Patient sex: F
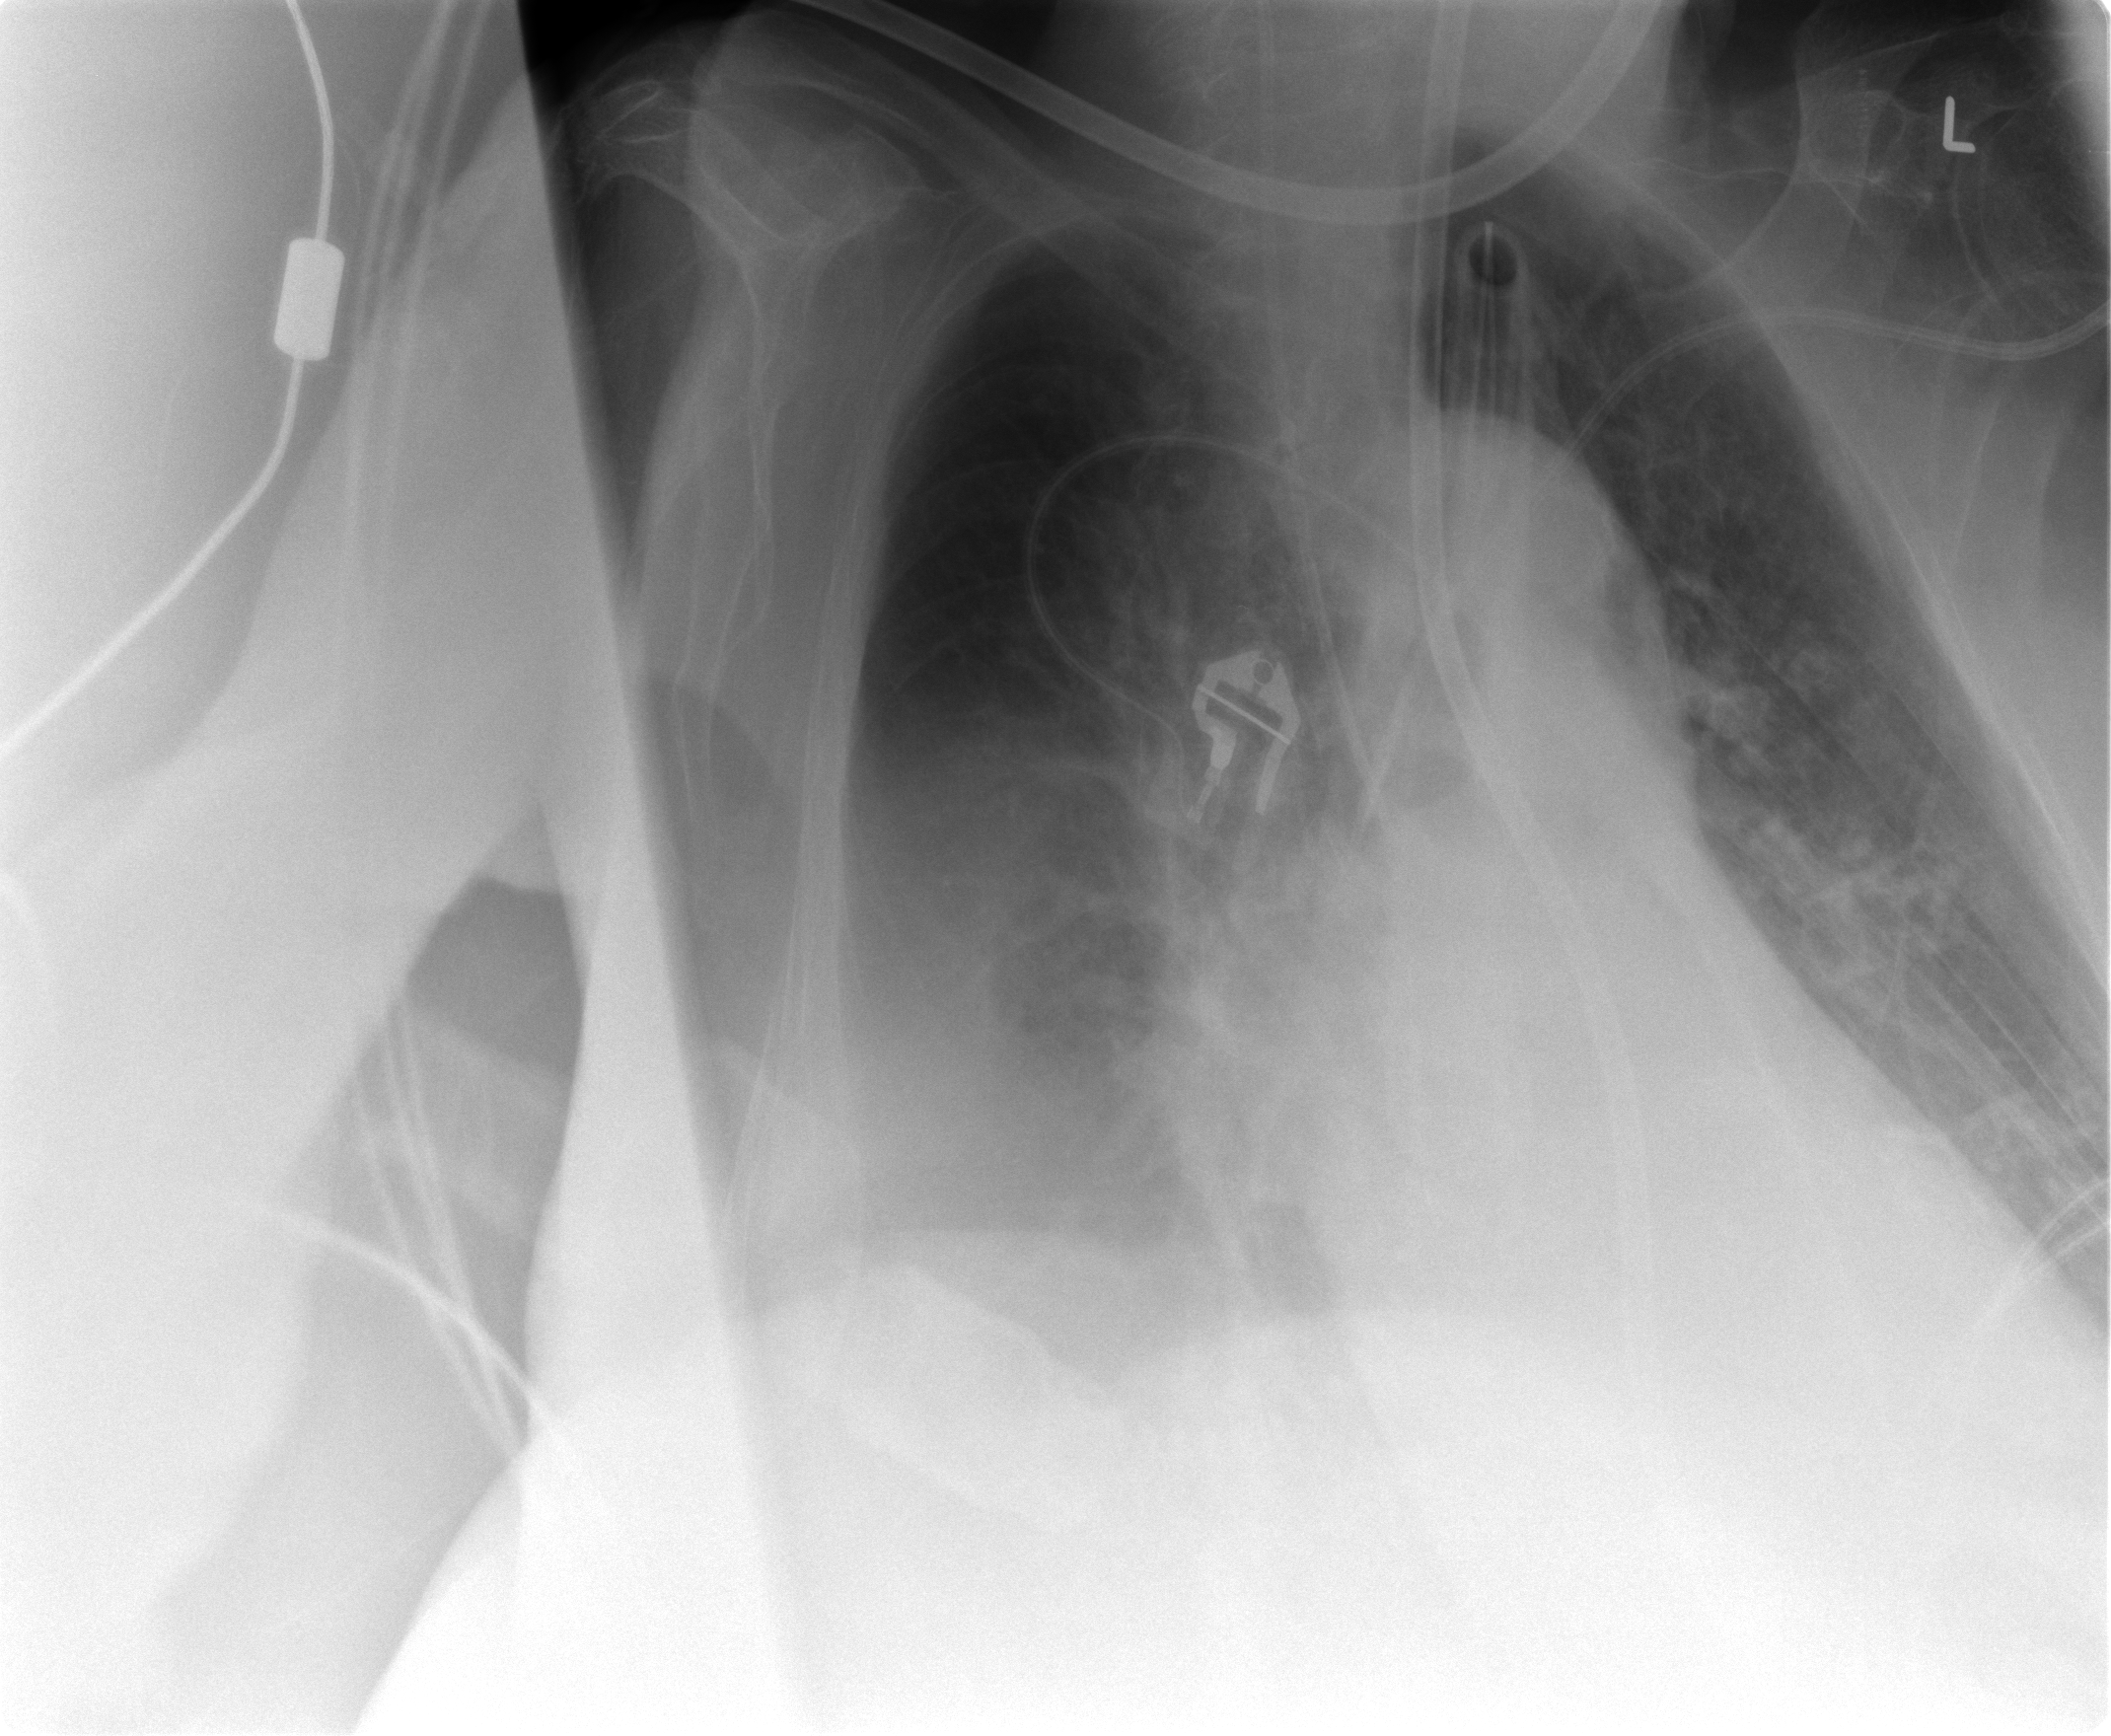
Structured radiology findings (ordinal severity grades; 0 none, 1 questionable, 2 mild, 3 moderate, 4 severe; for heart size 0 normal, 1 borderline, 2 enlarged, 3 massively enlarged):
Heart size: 0
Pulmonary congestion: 2
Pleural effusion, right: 2
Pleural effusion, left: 0
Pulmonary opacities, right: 1
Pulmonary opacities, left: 0
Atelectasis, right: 3
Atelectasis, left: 1